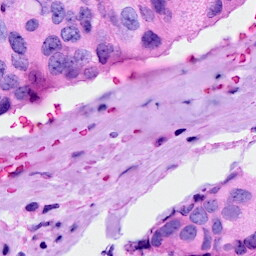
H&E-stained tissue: Breast